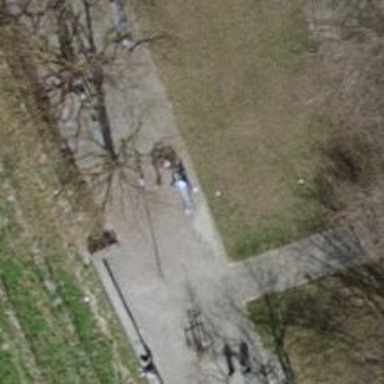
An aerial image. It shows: Bench.